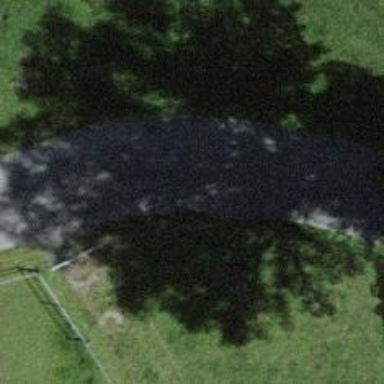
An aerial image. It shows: Unclassified road with asphalt surface.